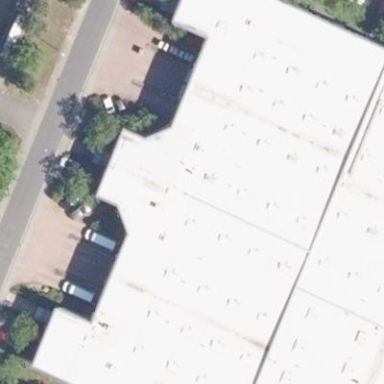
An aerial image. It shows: Commercial building.